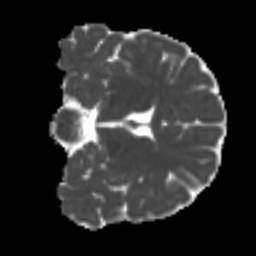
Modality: MD
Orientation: coronal
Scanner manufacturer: siemens
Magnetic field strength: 3 T
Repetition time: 4 s
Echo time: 0.0594 s